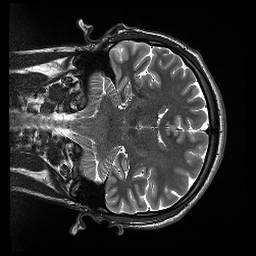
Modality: T2w
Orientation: coronal
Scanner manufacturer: siemens
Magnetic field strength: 3 T
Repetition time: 13.52 s
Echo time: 0.088 s